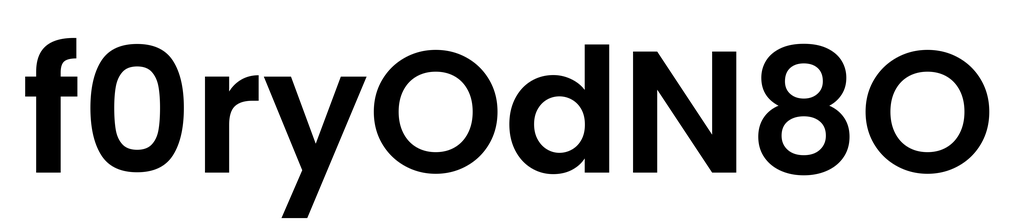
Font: Poppins-SemiBold